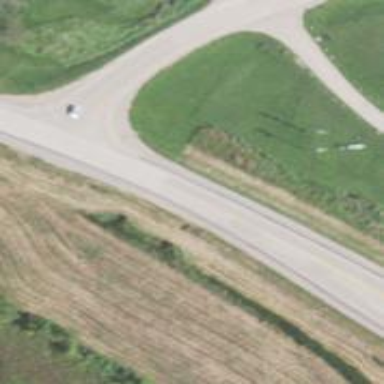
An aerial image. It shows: Primary highway.